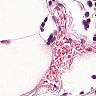
Metastatic tissue present: no